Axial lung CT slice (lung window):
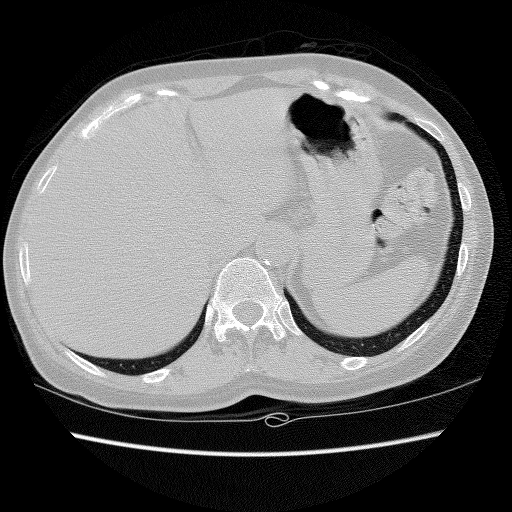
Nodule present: no